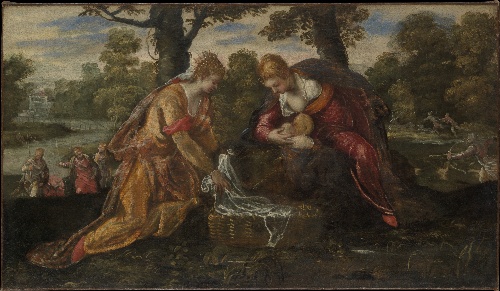
Title: The Finding of Moses
Artist: Jacopo Tintoretto (Jacopo Robusti)
Artist bio: Italian, Venice 1518/19–1594 Venice
Date: 1560s?
Object type: Painting
Classification: Paintings
Medium: Oil on canvas
Dimensions: 30 1/2 x 52 3/4 in. (77.5 x 134 cm)
Department: European Paintings
Credit line: Gwynne Andrews Fund, 1939
Accession year: 1939
Repository: Metropolitan Museum of Art, New York, NY
Tags: Women|Moses